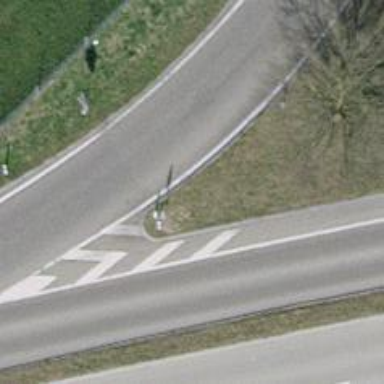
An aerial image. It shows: Asphalt motorway link.